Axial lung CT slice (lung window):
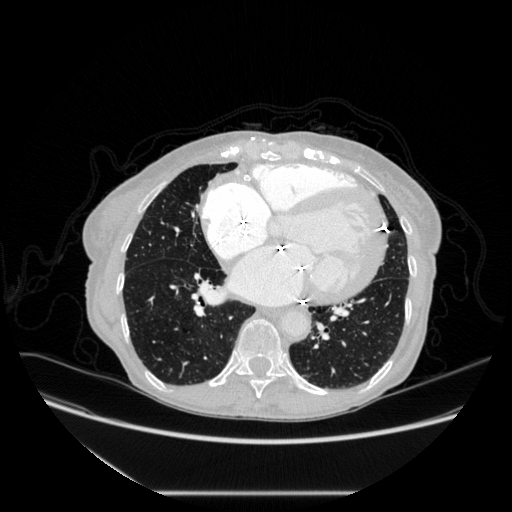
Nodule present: no